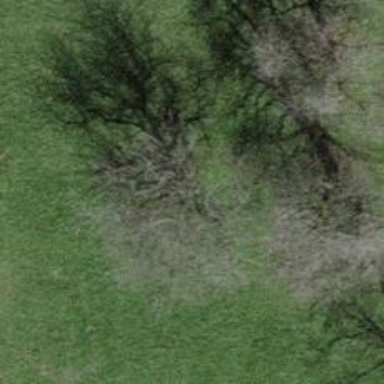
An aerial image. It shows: Urban area featuring tree as natural element.